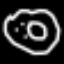
Label: donut